Question: I have written a CLI Utility in python and I have a list with 1:M list-items of paths like:

I want to display the list in a more 'readable manner' like:
'''
[
(1, '/path/here'), ('path/here/again'),
(2, 'a/different/path/here'), ('another/path/here')
]
'''
or in a 'table-like' format (e.g.):
'''
1 /path/here path/here/again
2 a/different/path/here another/path/here
'''
Note, this list could have say like 20 or more list-items.
Thanks!
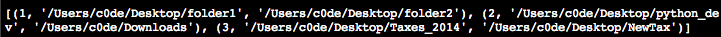
Answer: To start:
'''
>>> mylist = [
... (1, '/path/here', 'path/here/again'),
... (2, 'a/different/path/here', 'another/path/here')
... ]
'''
Play with 'join()', 'map()', and 'str()', along with Python 3's nice 'print()' function:
'''
>>> print(*(' '.join(map(str, item)) for item in mylist), sep='
')
1 /path/here path/here/again
2 a/different/path/here another/path/here
'''
Or you could try string formatting instead of 'join()' and 'map()':
'''
>>> print(*(str(col) + ' ' + (len(item)*'{}').format(*(i.ljust(25) for i in item)) for col,*item in mylist), sep='
')
1 /path/here path/here/again
2 a/different/path/here another/path/here
'''
You could also look into the <URL> module.